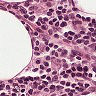
Metastatic tissue present: no